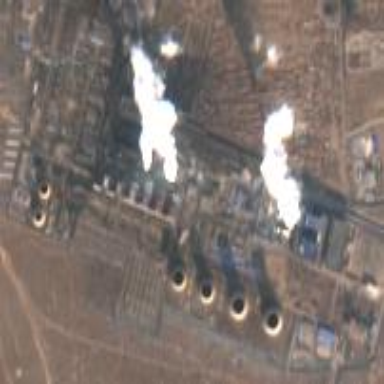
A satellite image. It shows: Industrial area with coal-powered plant.